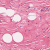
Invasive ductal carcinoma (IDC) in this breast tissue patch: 0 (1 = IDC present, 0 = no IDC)